Question: I am building an app that uses a web service and to get information from that web service I use 'NSURLSession' and 'NSURLSessionDataTask'.
I am now in the memory testing phase and I have found that 'NSURLSession' is causing memory leaks.

Below is how I setup the 'NSURLSession' and request the information from the web service.
'''
#pragma mark - Getter Methods
- (NSURLSessionConfiguration *)sessionConfiguration
{
if (_sessionConfiguration == nil)
{
_sessionConfiguration = [NSURLSessionConfiguration ephemeralSessionConfiguration];
[_sessionConfiguration setHTTPAdditionalHeaders:@{@"Accept": @"application/json"}];
_sessionConfiguration.timeoutIntervalForRequest = 60.0;
_sessionConfiguration.timeoutIntervalForResource = 120.0;
_sessionConfiguration.HTTPMaximumConnectionsPerHost = 1;
}
return _sessionConfiguration;
}
- (NSURLSession *)session
{
if (_session == nil)
{
_session = [NSURLSession
sessionWithConfiguration:self.sessionConfiguration
delegate:self
delegateQueue:[NSOperationQueue mainQueue]];
}
return _session;
}
#pragma mark -
#pragma mark - Data Task
- (void)photoDataTaskWithRequest:(NSURLRequest *)theRequest
{
#ifdef DEBUG
NSLog(@"[GPPhotoRequest] Photo Request Data Task Set");
#endif
// Remove existing data, if any
if (_photoData)
{
[self setPhotoData:nil];
}
self.photoDataTask = [self.session dataTaskWithRequest:theRequest];
[self.photoDataTask resume];
}
#pragma mark -
#pragma mark - Session
- (void)beginPhotoRequestWithReference:(NSString *)aReference
{
#ifdef DEBUG
NSLog(@"[GPPhotoRequest] Fetching Photo Data...");
#endif
_photoReference = aReference;
NSString * serviceURLString = [[NSString alloc] initWithFormat:@"%@/json?photoreference=%@", PhotoRequestBaseAPIURL, self.photoReference];
NSString * encodedServiceURLString = [serviceURLString stringByAddingPercentEscapesUsingEncoding:NSUTF8StringEncoding];
serviceURLString = nil;
NSURL * serviceURL = [[NSURL alloc] initWithString:encodedServiceURLString];
encodedServiceURLString = nil;
NSURLRequest * request = [[NSURLRequest alloc] initWithURL:serviceURL];
[self photoDataTaskWithRequest:request];
serviceURL = nil;
request = nil;
}
- (void)cleanupSession
{
#ifdef DEBUG
NSLog(@"[GPPhotoRequest] Session Cleaned Up");
#endif
[self setPhotoData:nil];
[self setPhotoDataTask:nil];
[self setSession:nil];
}
- (void)endSessionAndCancelTasks
{
if (_session)
{
#ifdef DEBUG
NSLog(@"[GPPhotoRequest] Session Ended and Tasks Cancelled");
#endif
[self.session invalidateAndCancel];
[self cleanupSession];
}
}
#pragma mark -
#pragma mark - NSURLSession Delegate Methods
- (void)URLSession:(NSURLSession *)session task:(NSURLSessionTask *)task didCompleteWithError:(NSError *)error
{
#ifdef DEBUG
NSLog(@"[GPPhotoRequest] Session Completed");
#endif
if (error)
{
#ifdef DEBUG
NSLog(@"[GPPhotoRequest] Photo Request Fetch: %@", [error description]);
#endif
[self endSessionAndCancelTasks];
switch (error.code)
{
case NSURLErrorTimedOut:
{
// Post notification
[[NSNotificationCenter defaultCenter] postNotificationName:@"RequestTimedOut" object:self];
}
break;
case NSURLErrorCancelled:
{
// Post notification
[[NSNotificationCenter defaultCenter] postNotificationName:@"RequestCancelled" object:self];
}
break;
case NSURLErrorNotConnectedToInternet:
{
// Post notification
[[NSNotificationCenter defaultCenter] postNotificationName:@"NotConnectedToInternet" object:self];
}
break;
case NSURLErrorNetworkConnectionLost:
{
// Post notification
[[NSNotificationCenter defaultCenter] postNotificationName:@"NetworkConnectionLost" object:self];
}
break;
default:
{
}
break;
}
}
else {
if ([task isEqual:_photoDataTask])
{
[self parseData:self.photoData fromTask:task];
}
}
}
- (void)URLSession:(NSURLSession *)session didBecomeInvalidWithError:(NSError *)error
{
if (error)
{
#ifdef DEBUG
NSLog(@"[GPPhotoRequest] Session Invalidation: %@", [error description]);
#endif
}
if ([session isEqual:_session])
{
[self endSessionAndCancelTasks];
}
}
#pragma mark -
#pragma mark - NSURLSessionDataTask Delegate Methods
- (void)URLSession:(NSURLSession *)session dataTask:(NSURLSessionDataTask *)dataTask didReceiveData:(NSData *)data
{
#ifdef DEBUG
NSLog(@"[GPPhotoRequest] Received Data");
#endif
if ([dataTask isEqual:_photoDataTask])
{
[self.photoData appendData:data];
}
}
#pragma mark -
'''
Why is 'NSURLSession' causing these memory leaks? I am invalidating the 'NSURLSession' when I am finished with it. I am also releasing any properties that I do not need and setting the session to nil (refer to - (void)cleanupSession & - (void) endSessionAndCancelTasks).
The memory leaks occur after the session has completed and "cleaned up". Sometimes, they also occur after I have popped the 'UIViewController'. But, all of my custom (GPPhotoRequest and GPSearch) objects and UIViewController are being dealloced (I've made sure by adding an NSLog).
I tried not to post to much code, but I felt like most of it needed to be seen.
Please let me know if you need any more information. Help is greatly appreciated.
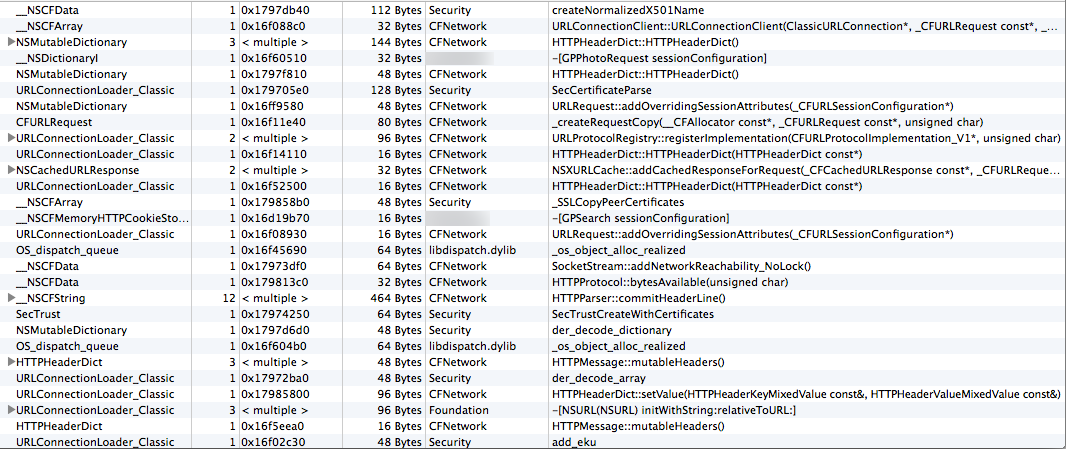
Answer: After rereading the <URL> it turns that I was setting the 'NSURLSession' property to nil too early.
Instead, I need to set the 'NSURLSession' property to nil AFTER I receive the delegate message 'URLSession:(NSURLSession *)session didBecomeInvalidWithError:(NSError *)error', which makes sense. Luckily, it was a minor mistake.
E.g.
'''
- (void)URLSession:(NSURLSession *)session didBecomeInvalidWithError:(NSError *)error
{
if (error)
{
#ifdef DEBUG
NSLog(@"[GPPhotoRequest] Session Invalidation: %@", [error description]);
#endif
}
if ([session isEqual:_session])
{
[self cleanupSession];
}
}
'''